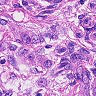
Metastatic tissue present: yes